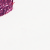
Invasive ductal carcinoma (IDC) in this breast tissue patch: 0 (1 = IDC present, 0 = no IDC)